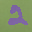
Label: 2